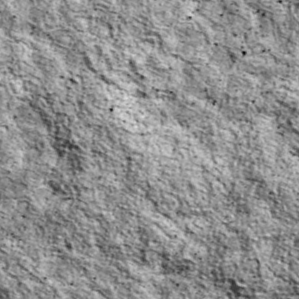
Label: non_frost